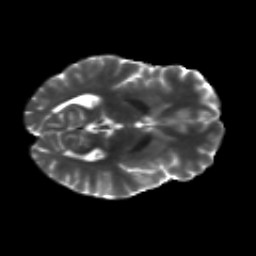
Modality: T2w
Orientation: axial
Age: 22
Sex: male
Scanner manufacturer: siemens
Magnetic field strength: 3 T
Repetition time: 8.8 s
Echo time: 0.085 s